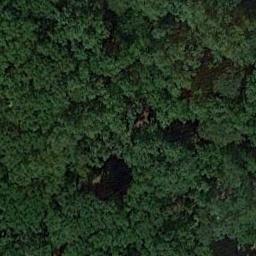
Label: forest